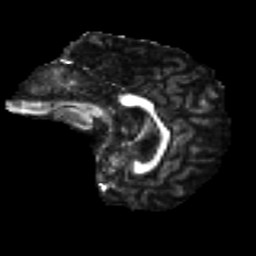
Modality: FA
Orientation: sagittal
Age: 71
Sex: male
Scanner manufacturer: ge
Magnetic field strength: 3 T
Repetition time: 7.8 s
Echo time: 0.0606 s